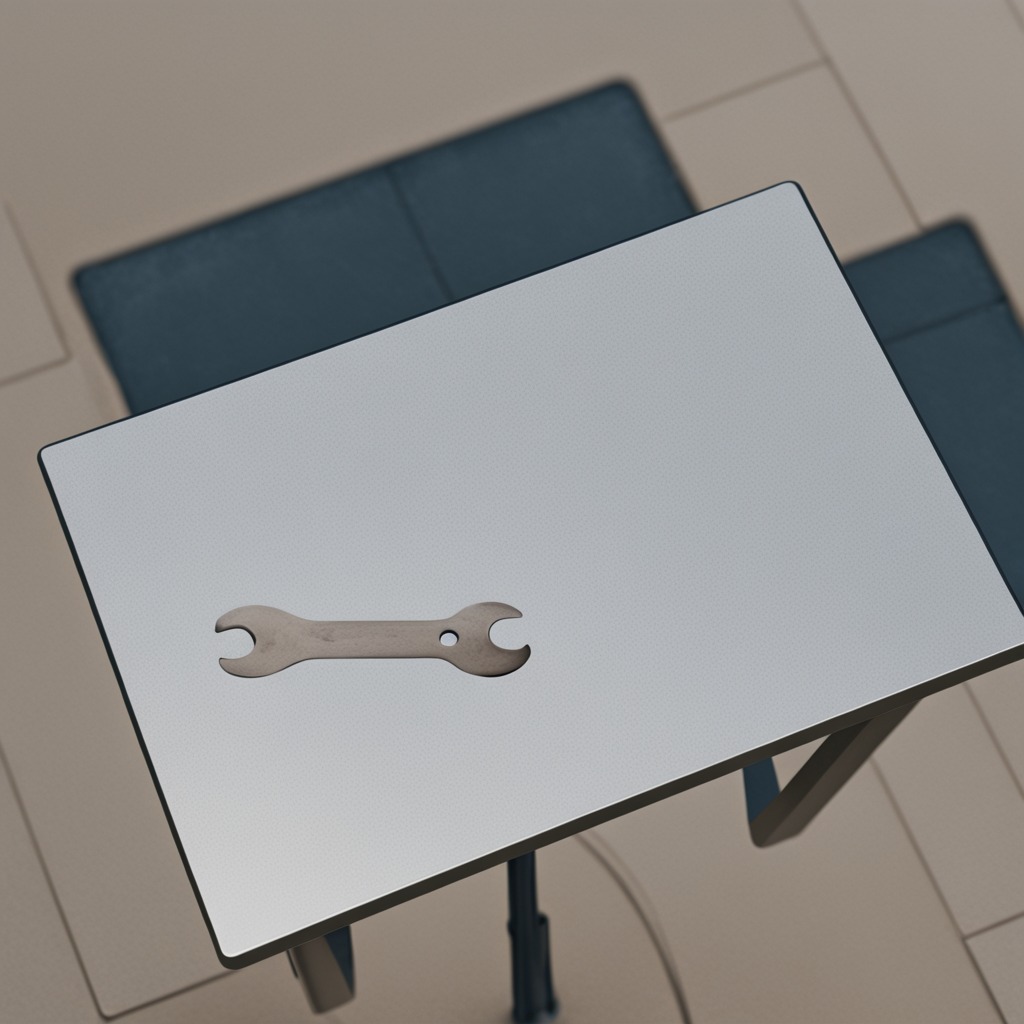
A wrench is lying on a clean utility table in a temporary outdoor tool station.